Question: I have a dataframe that looks like the below.
Focus on column 9. I'd like to turn each string that comes after a comma into a new column. So in Column 9, row 4, 'Ca., Cal.' I'd like 'Ca.' to remain in column 9 and 'Cal.' to go int column 10.
So ideal output for this (for select rows with multiple commas)
'''
9 10 11 12
1 Alas.
4 Ca. Cal.
13 Il. Ills. Ill
'''

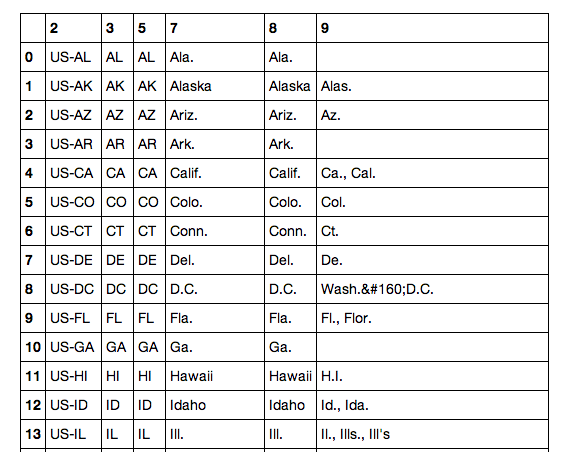
Answer: Classic case for 'izip_longest', operating on column 9 as Series. You just need another transpose in the end, since you want to put them on rows.
'''
from itertools import izip_longest
new_cols = DataFrame(list(izip_longest(*df[9].apply(lambda x:x.split(",")), fillvalue=""))).T
'''
Then just add the new columns to your DataFrame.